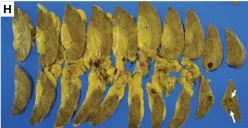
Kidney biopsy and surgical specimen. (G) Two biopsy specimens showed clear cell renal cell carcinoma(arrow). Hematoxylin and eosin staining: original magnification x200.
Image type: pathology (h&e)